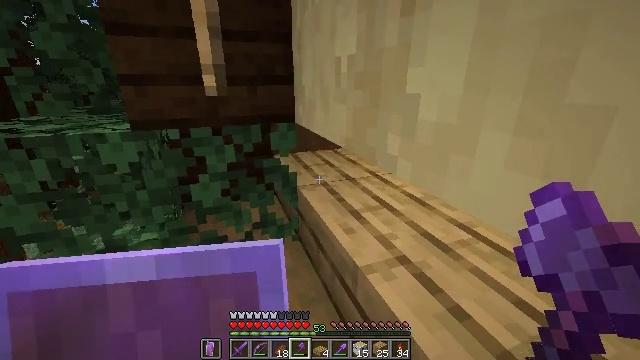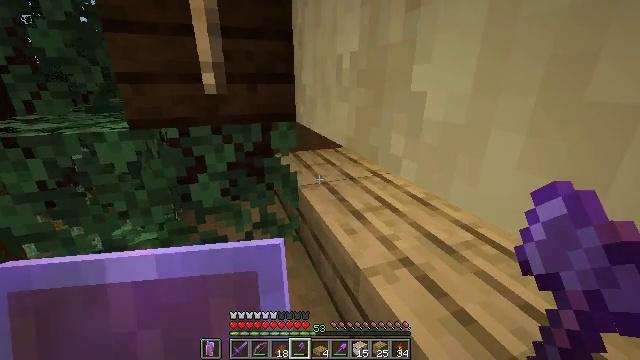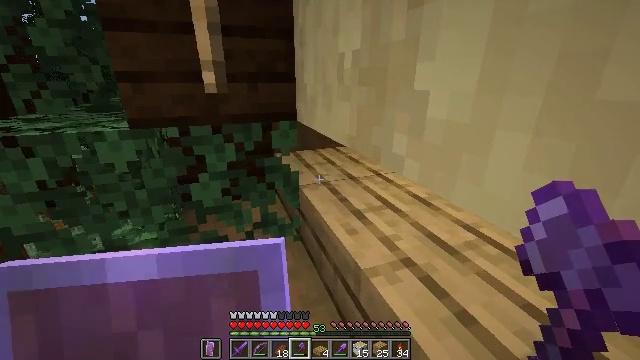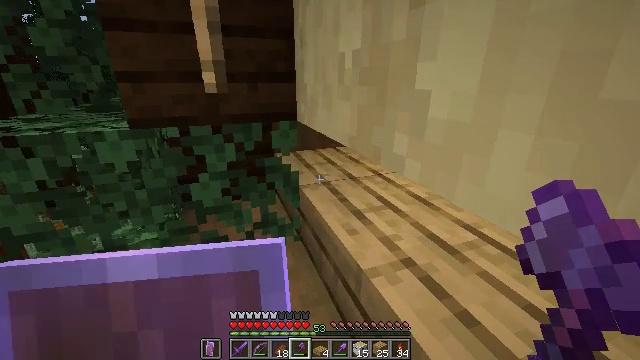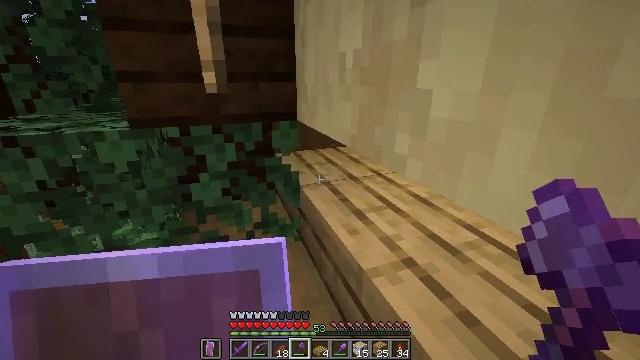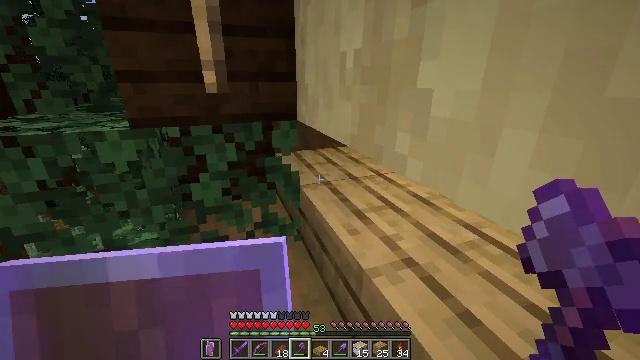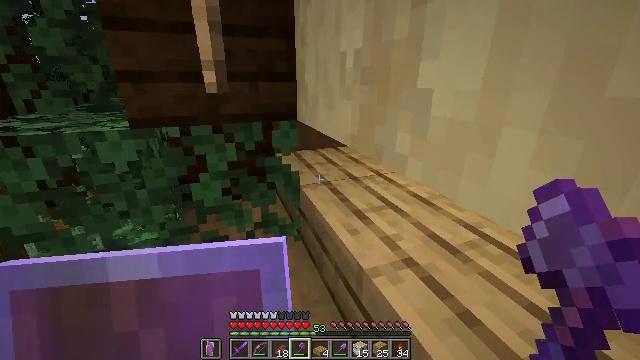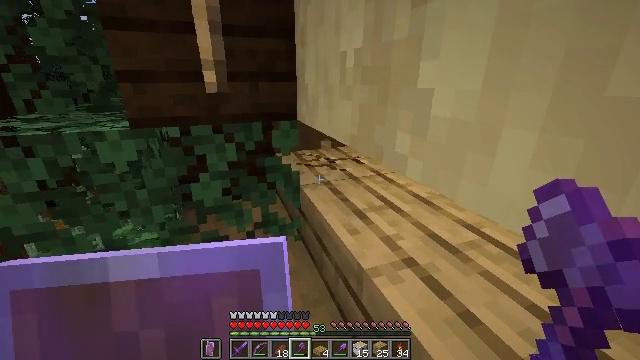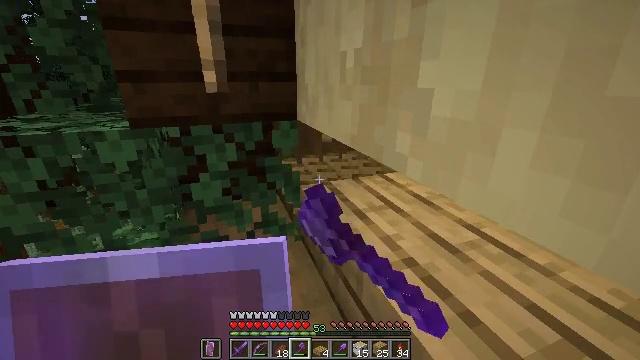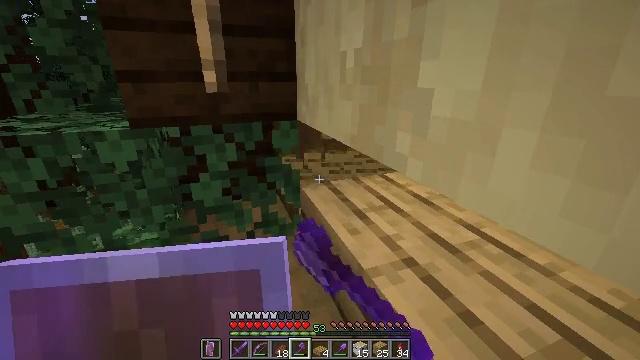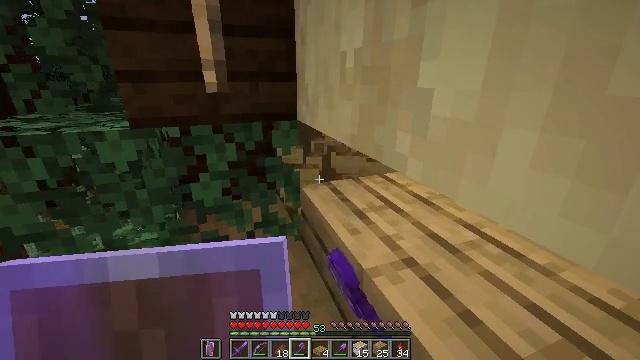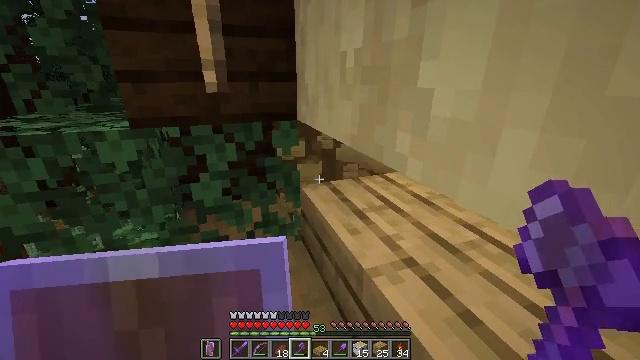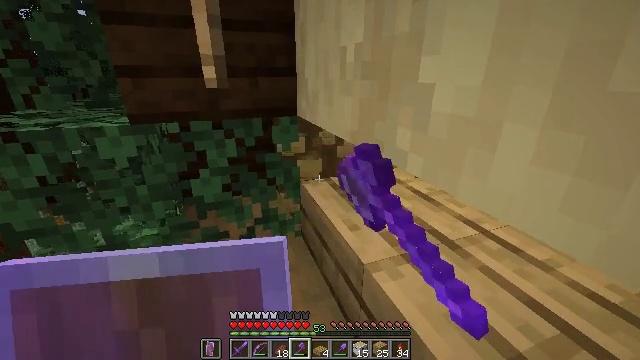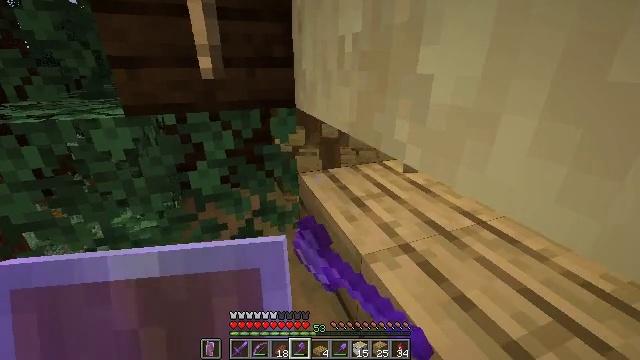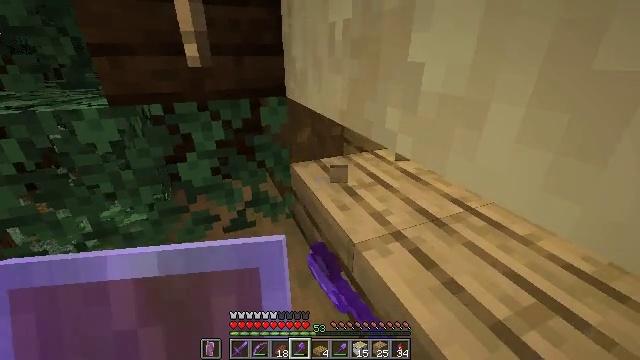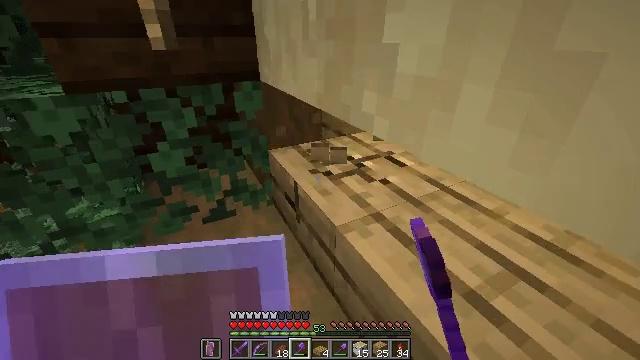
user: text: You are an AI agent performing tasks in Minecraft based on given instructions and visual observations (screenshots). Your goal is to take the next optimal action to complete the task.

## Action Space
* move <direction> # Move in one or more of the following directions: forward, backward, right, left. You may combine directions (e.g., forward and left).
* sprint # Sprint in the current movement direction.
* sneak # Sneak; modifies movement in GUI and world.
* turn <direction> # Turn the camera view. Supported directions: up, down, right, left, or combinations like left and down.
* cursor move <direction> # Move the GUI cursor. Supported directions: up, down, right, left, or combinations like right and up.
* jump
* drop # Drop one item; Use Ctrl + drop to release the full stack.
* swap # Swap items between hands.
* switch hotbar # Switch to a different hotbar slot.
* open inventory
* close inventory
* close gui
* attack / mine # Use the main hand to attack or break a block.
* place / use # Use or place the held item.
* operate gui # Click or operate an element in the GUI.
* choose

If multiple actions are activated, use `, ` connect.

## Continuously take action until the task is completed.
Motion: motion action
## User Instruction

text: Remove the oak slab to gather resources.
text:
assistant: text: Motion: sneak
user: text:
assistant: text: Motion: sneak
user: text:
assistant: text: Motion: sneak
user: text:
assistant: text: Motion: sneak
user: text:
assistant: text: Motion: sneak
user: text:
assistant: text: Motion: sneak
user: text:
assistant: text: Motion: sneak, attack / mine
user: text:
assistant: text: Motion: sneak, attack / mine
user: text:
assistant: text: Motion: sneak, attack / mine
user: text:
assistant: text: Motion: sneak, attack / mine
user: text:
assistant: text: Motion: sneak, attack / mine
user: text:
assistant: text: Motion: sneak, attack / mine
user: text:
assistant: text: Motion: sneak, turn down, attack / mine
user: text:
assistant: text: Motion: sneak, turn right and down, attack / mine
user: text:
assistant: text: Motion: sneak, turn right and down, attack / mine
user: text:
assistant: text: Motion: sneak, turn right and down, attack / mine
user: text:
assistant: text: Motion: sneak, turn right and down, attack / mine
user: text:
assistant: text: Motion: sneak, turn right and down, attack / mine
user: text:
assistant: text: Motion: sneak, turn right and down, attack / mine
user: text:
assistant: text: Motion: sneak, turn right, attack / mine
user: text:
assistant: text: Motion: sneak, turn right, attack / mine
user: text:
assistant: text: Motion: sneak, turn right and down, attack / mine
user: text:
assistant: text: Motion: sneak, turn right and down, attack / mine
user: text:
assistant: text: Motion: sneak, turn right and down, attack / mine
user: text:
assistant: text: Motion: sneak, turn right and up, attack / mine
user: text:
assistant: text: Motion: sneak, turn right and up, attack / mine
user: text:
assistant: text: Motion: sneak, turn right and up, attack / mine
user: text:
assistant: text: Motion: sneak, turn right and up, attack / mine
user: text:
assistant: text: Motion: sneak, turn right and up, attack / mine
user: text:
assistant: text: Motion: sneak, turn right and up, attack / mine